Question: How can I set up a 960px bootstrap grid for 12 columns but have each row be 1280px wide, so only the rows background images/colors are 1280px wide and have a padding on both sides of 160px (1280-960 / 2)?

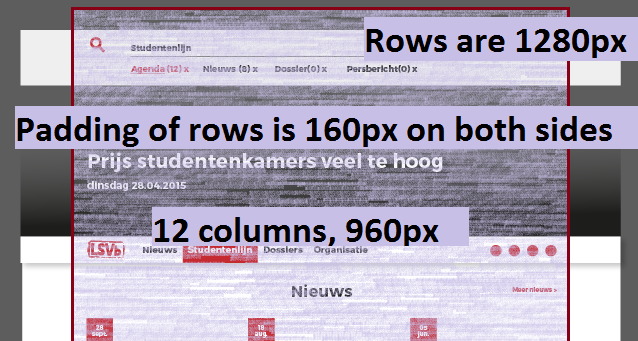
Answer: If you are using the bootstrap framework then you would use the '<div class="row">' outside of a '<div class="container">'
The container is the element that has the width in CSS whereas the row doesn't have a width so that would span the width of the page that you have while the content would be contained in the container.
From the bootstrap CSS :
'''
@media (min-width: 768px) {
.container {
width: 750px;
}
}
@media (min-width: 992px) {
.container {
width: 970px;
}
}
@media (min-width: 1200px) {
.container {
width: 1170px;
}
}
'''